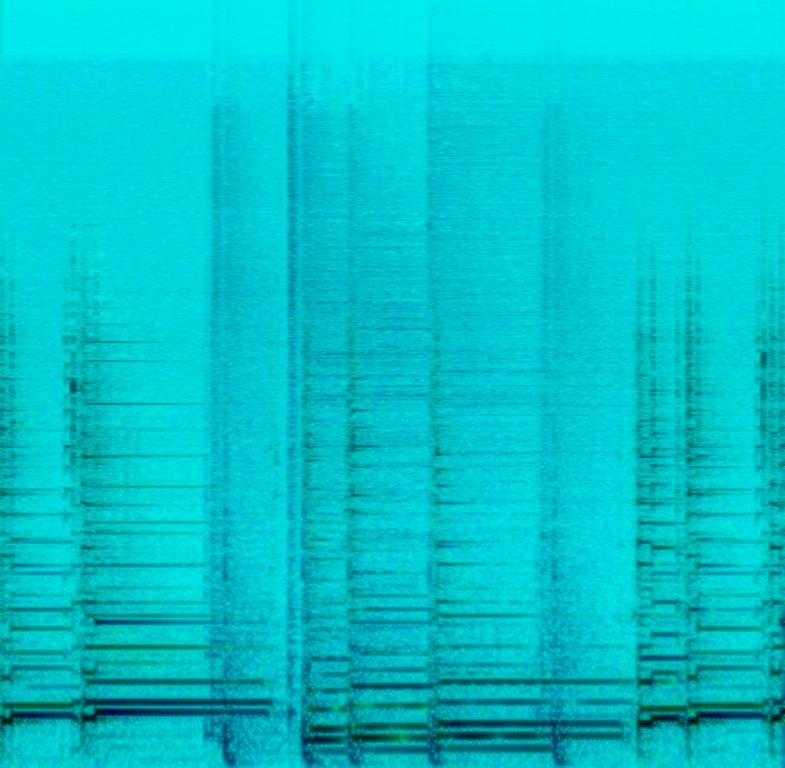
This slow rock song features a male voice singing the main melody. This song starts off with a guitar playing hammer ons over three chords. The main part of the song starts off after this sequence. It starts off with a drum roll and a pentatonic run on the guitar. The voice comes in after the roll and the bass starts playing with the voice. The bass plays the root notes of the chords. The voice sings an emotional line. This song can be played in a movie based on the hippie culture.